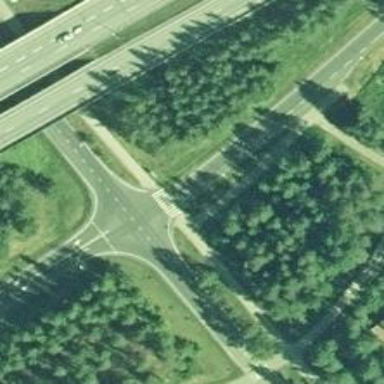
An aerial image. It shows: Marked crossing on the road.